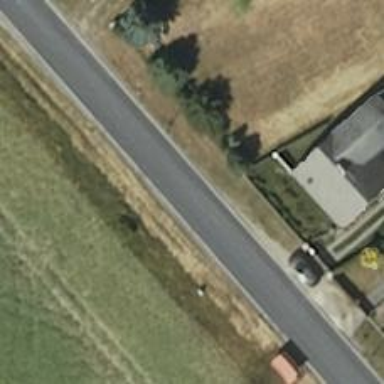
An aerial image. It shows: Secondary road with asphalt surface.